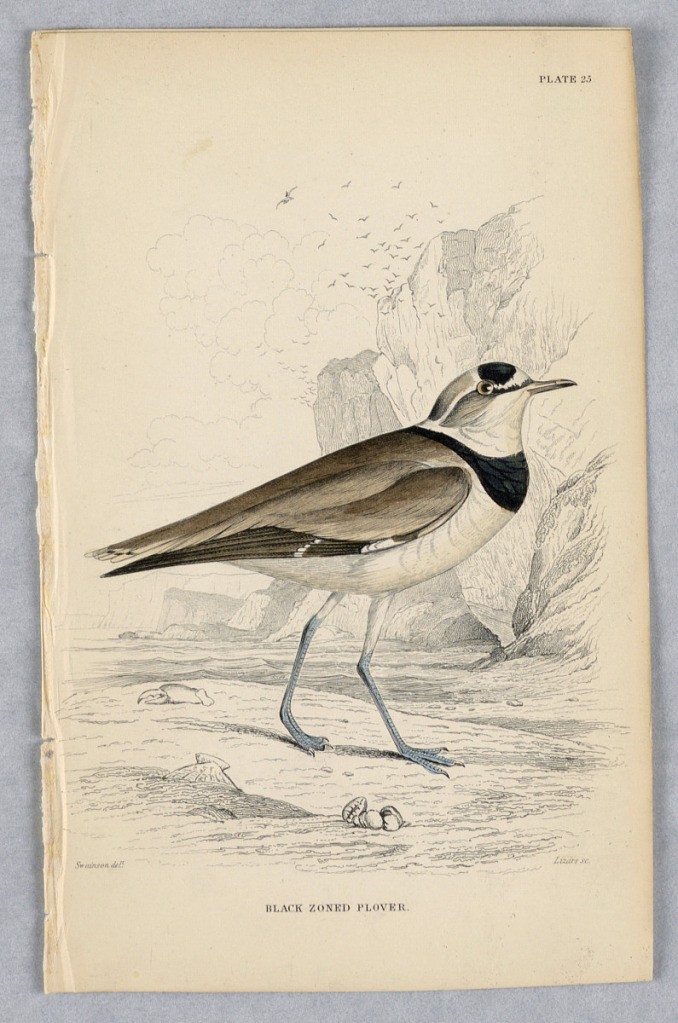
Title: Black-Zoned Plover, Plate 25 from Birds of Western Africa
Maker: William Home Lizars, Scottish, 1788 - 1859
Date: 1837
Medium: Engraving, brush and watercolor on paper
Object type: Print
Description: Long-legged bird on a beach, with rock cliffs beyond. Brown back, wings and tail, with dark bands, white throat and underside. Title and artists' names below.